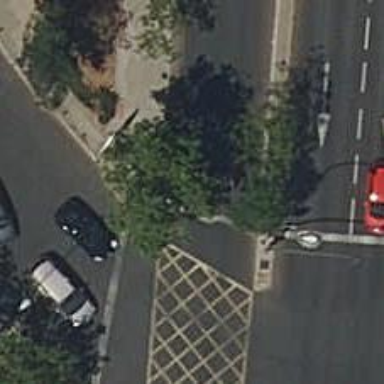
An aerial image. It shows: Road with traffic signals.